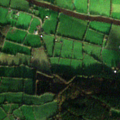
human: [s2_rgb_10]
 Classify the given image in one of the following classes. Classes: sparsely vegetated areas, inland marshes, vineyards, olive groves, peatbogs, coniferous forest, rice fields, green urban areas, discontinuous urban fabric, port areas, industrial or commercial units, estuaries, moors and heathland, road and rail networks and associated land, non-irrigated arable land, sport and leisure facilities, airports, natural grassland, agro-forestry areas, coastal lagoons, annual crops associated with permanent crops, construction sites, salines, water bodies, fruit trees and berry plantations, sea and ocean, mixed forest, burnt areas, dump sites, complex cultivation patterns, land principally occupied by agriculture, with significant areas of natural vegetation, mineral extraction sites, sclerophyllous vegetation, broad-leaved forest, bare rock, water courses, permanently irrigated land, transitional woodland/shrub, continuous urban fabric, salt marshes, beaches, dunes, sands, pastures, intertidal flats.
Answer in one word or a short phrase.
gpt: pastures, coniferous forest